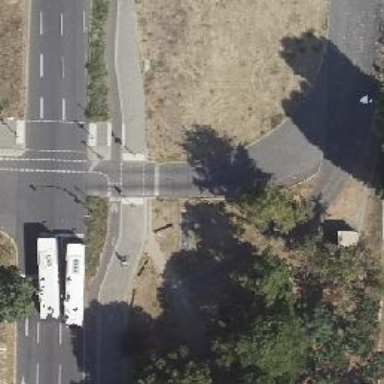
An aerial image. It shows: Road with traffic signals.